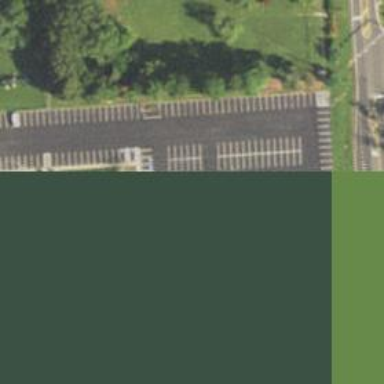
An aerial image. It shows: Service road with asphalt surface and separate sidewalk.